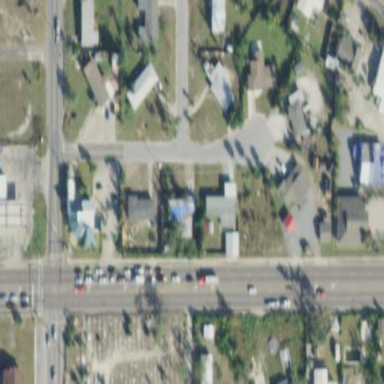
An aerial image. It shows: Residential area consisting of single-family homes.